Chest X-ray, PA view. Patient: 32 years old, sex F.
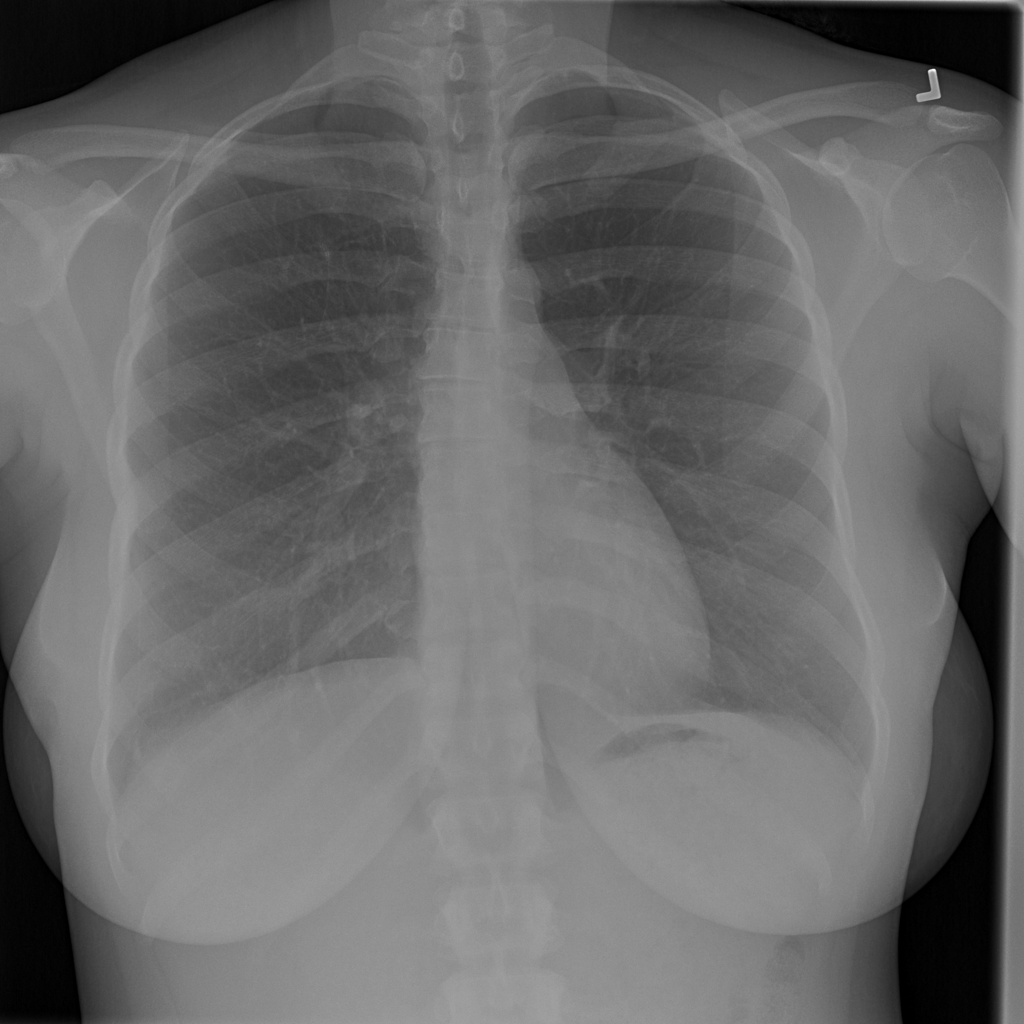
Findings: Pneumothorax